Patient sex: M
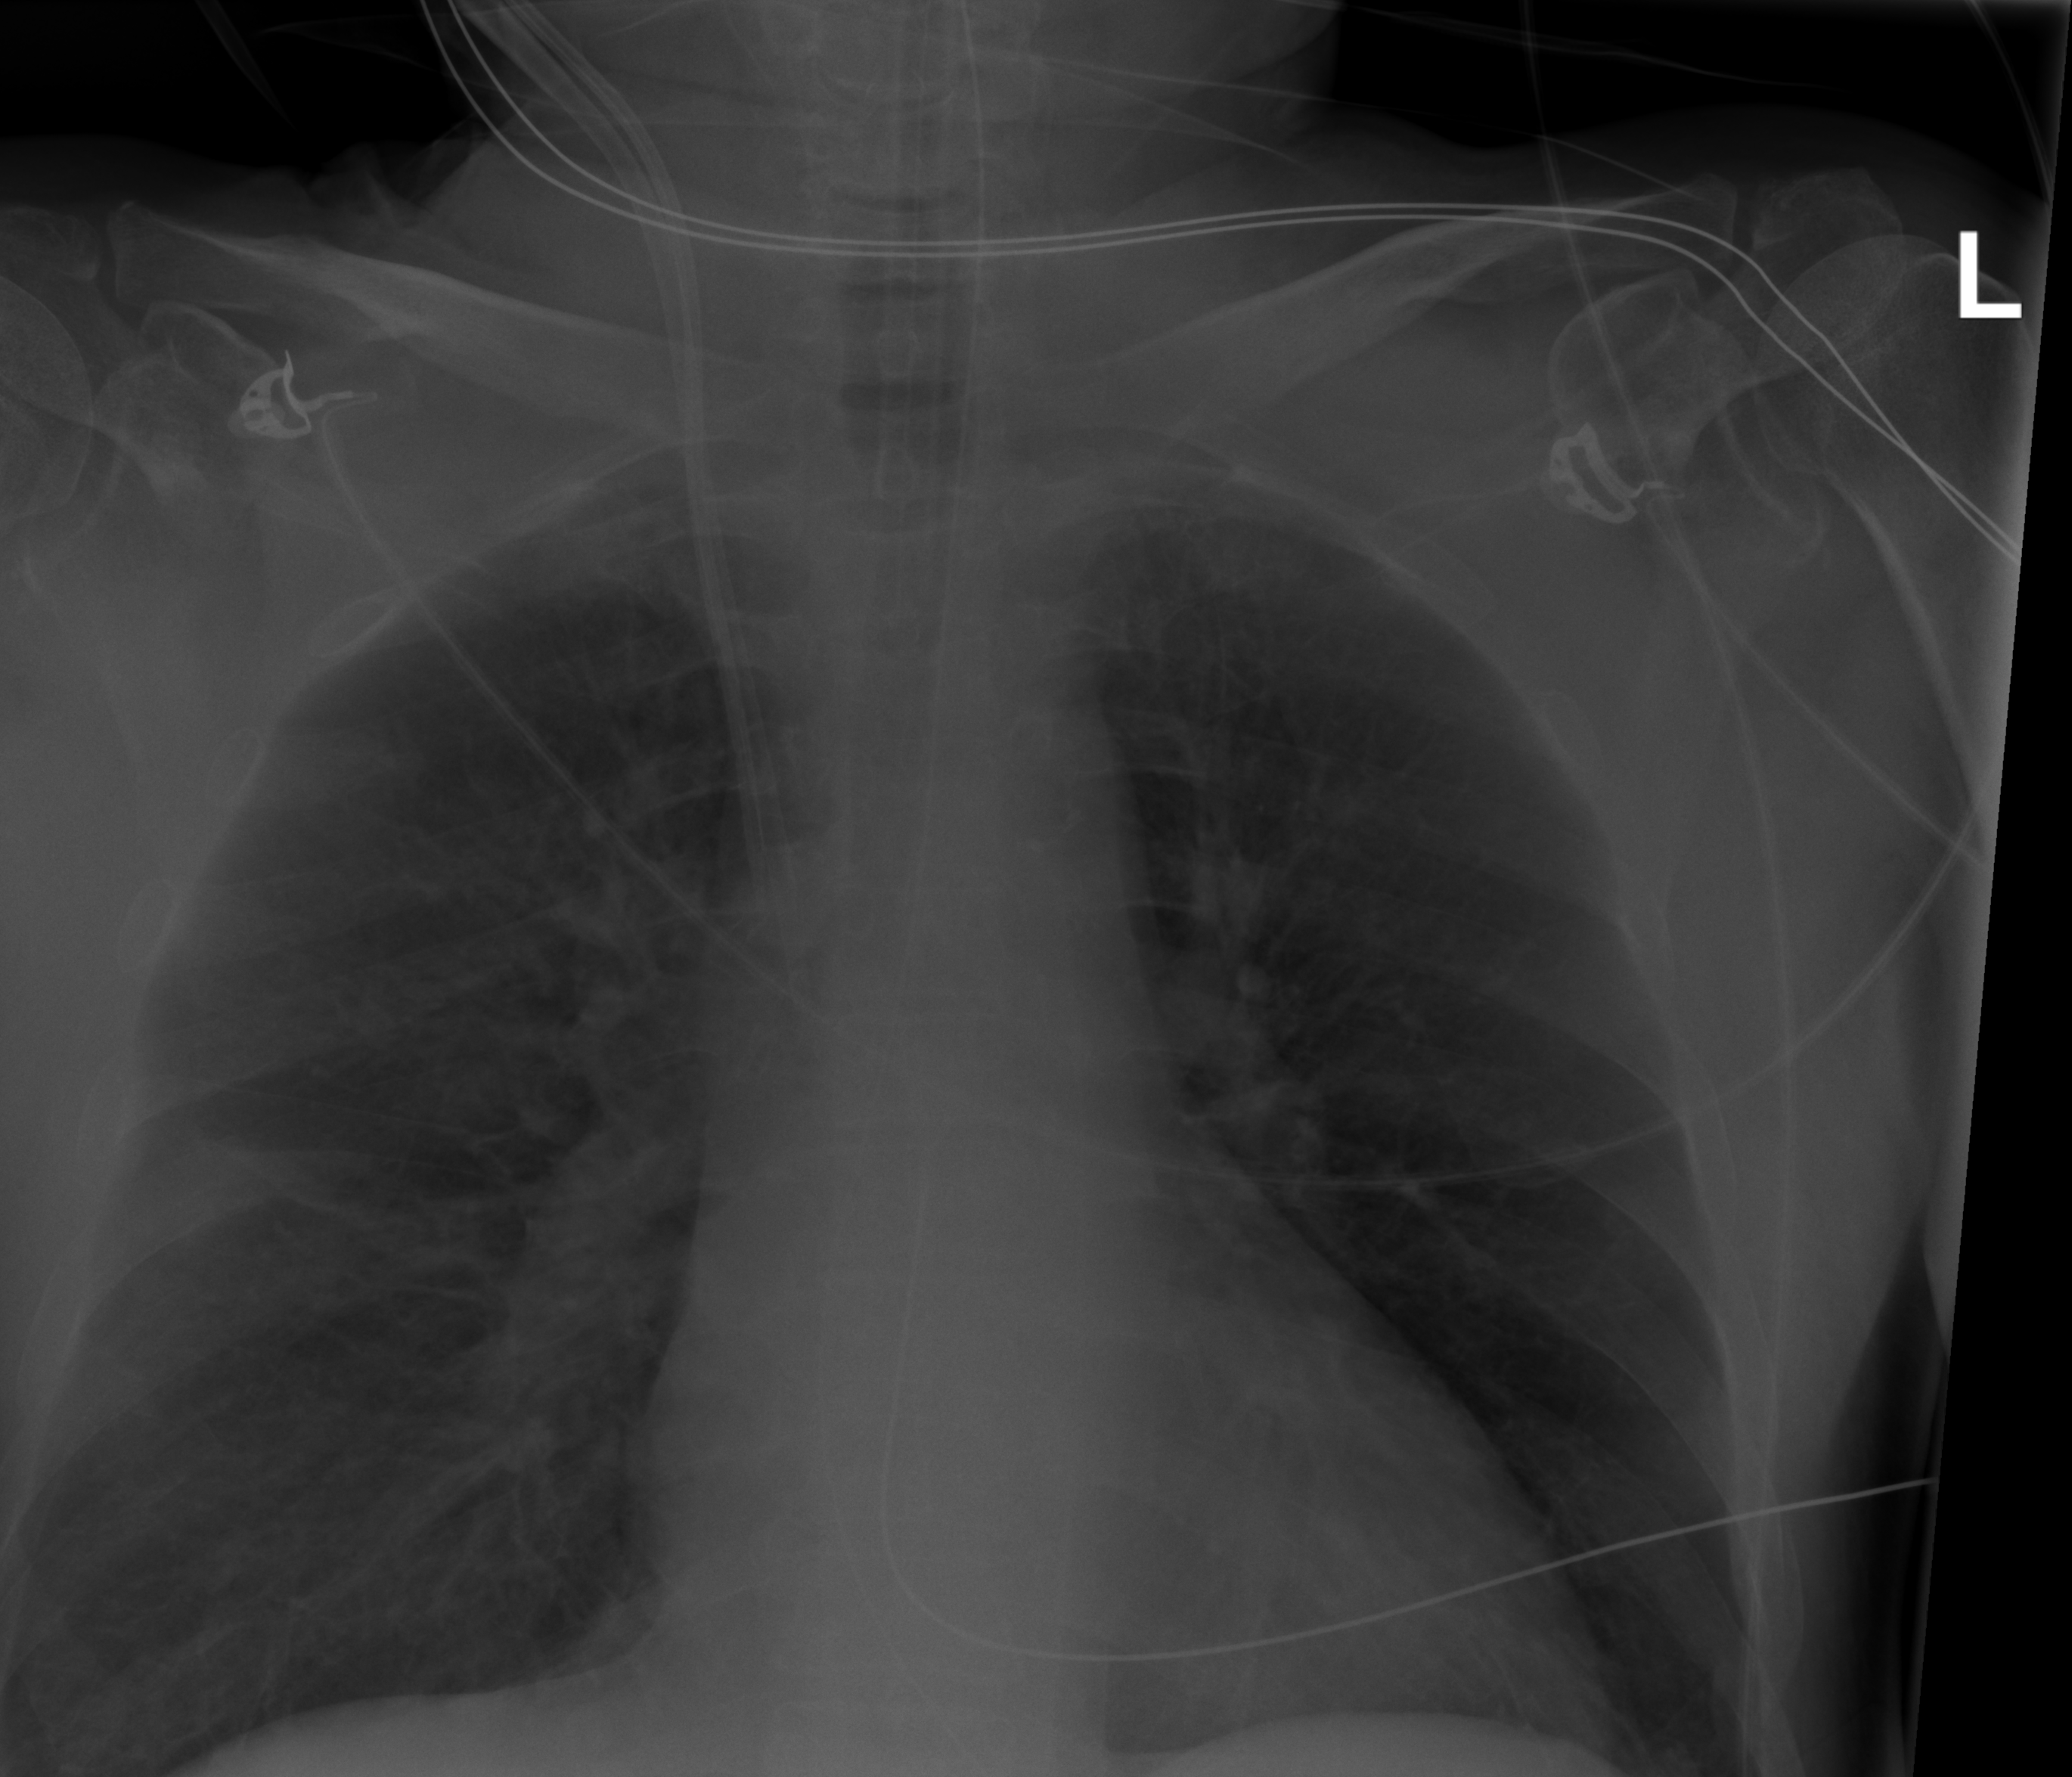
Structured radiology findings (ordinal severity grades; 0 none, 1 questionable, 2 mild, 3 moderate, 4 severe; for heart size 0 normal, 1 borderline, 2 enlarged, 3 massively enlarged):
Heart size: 1
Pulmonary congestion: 0
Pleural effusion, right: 1
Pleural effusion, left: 0
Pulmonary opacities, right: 0
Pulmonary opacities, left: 0
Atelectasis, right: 2
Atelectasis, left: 0